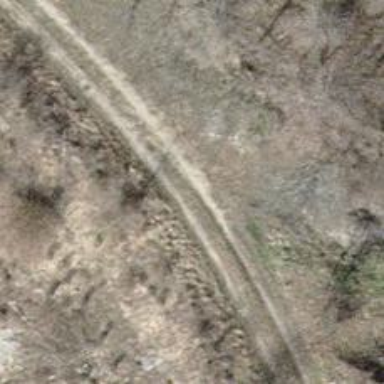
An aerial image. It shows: Compacted grade3 track.